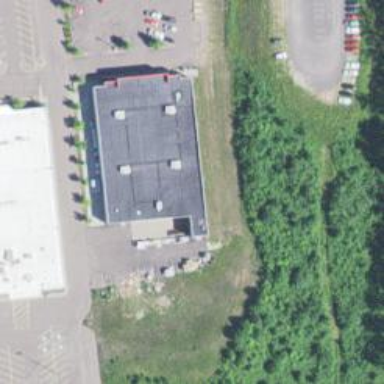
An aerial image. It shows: Convenience shop.